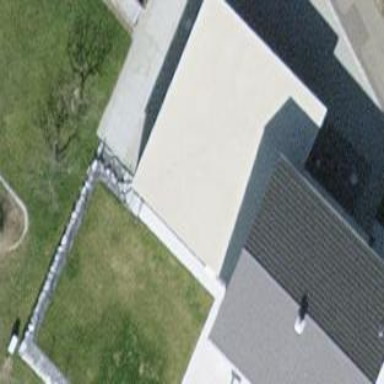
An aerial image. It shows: Garage building.